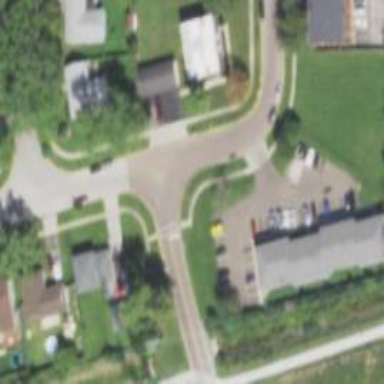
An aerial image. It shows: Footway with asphalt surface and crossing.